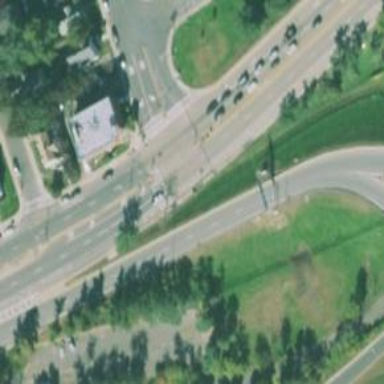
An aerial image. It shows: Secondary road with separate asphalt sidewalk.